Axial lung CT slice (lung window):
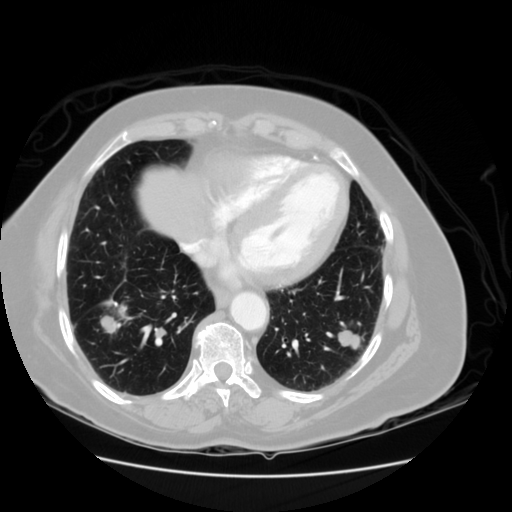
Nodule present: yes
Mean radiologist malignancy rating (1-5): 5